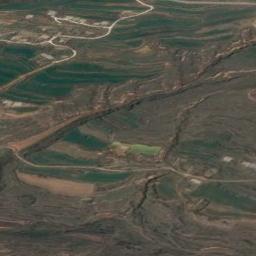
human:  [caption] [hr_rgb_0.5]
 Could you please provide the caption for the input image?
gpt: Many green plants are on the terrace .

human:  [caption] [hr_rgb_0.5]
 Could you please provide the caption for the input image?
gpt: A large layer of brown and green mixed terraces with several winding narrow paths .

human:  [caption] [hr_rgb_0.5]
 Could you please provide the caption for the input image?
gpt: Half of the terraces are full of crops, and the other half are empty .

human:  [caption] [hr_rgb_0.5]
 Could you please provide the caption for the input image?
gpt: There are bare and green terrace .

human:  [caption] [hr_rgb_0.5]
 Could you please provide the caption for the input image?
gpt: There are many green terraces and brown ones .